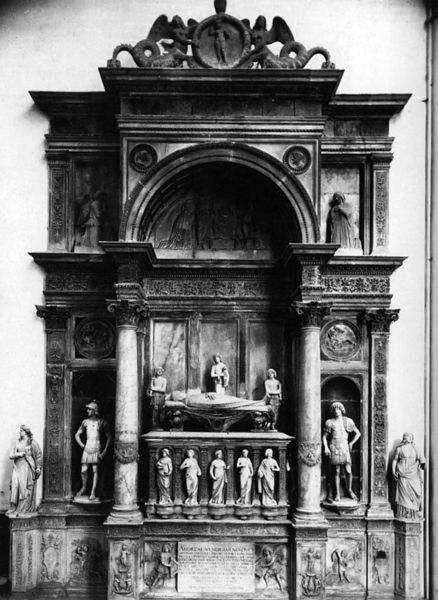
Titel: Grabmal des Dogen Andrea Vendramin
Künstler: Tullio Lombardo
Institution: Venedig, SS. Giovanni e Paolo
Schlagwörter: grau, marmor, schwarz, säule, säulen, weiss, leute, sockel, stein, tot, kirche, renaissance, rund, engel, skulptur, relief, bogen, italien, figuren, rundbogen, kuppel, inschrift, fotografie, nische, medaillon, nixe, nixen, kreise, ritter, rüstung, altar, kapitell, statuen, grab, leichnam, meerjungfrau, heilige, grabmal, korintisch, ranaissance, nischenfiguren, tondi, seulen, epitaph, sterbebett, tadel, keis, grabfigur, korhintisch, wasserweibchen, #meerjungfrauen